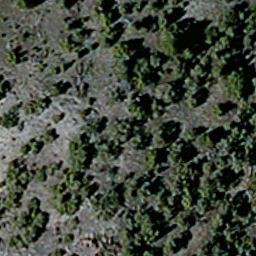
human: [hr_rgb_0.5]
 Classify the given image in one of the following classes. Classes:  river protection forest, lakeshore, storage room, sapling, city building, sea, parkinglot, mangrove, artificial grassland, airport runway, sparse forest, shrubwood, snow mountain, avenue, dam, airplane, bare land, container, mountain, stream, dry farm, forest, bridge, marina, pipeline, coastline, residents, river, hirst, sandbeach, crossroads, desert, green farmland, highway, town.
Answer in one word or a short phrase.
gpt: sparse forest